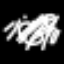
Label: chair